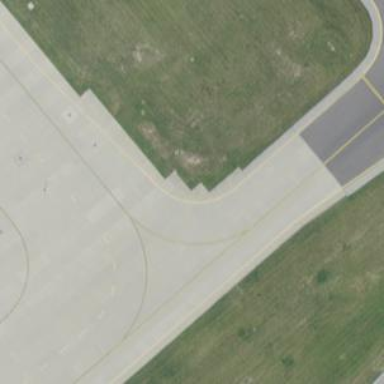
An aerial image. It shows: View of taxiway at the airport.